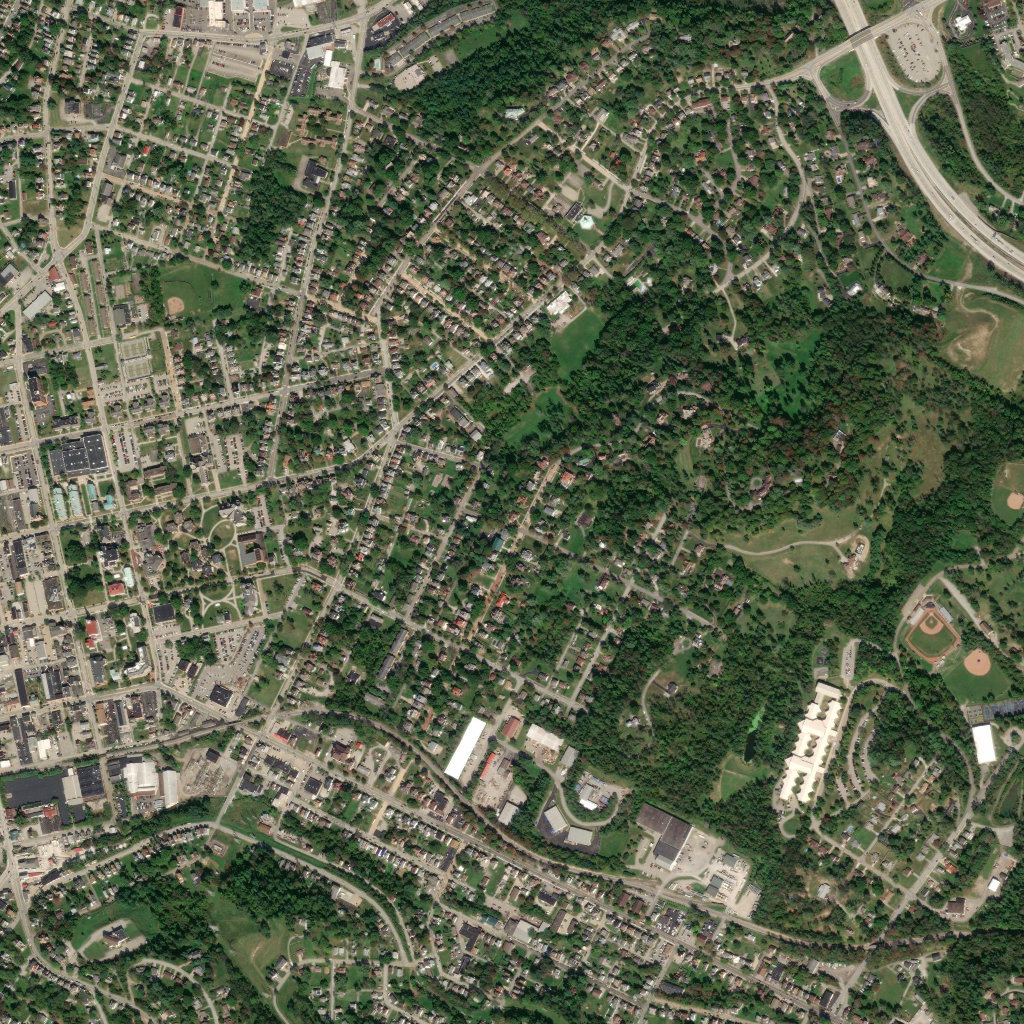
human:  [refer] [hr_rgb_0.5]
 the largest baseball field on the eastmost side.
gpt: <box>[[91, 62, 99, 70, 0]]</box>